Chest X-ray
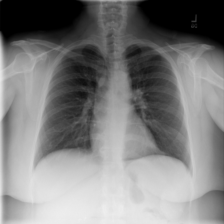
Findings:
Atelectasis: negative
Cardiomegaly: negative
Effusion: negative
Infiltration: negative
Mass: negative
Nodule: negative
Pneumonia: negative
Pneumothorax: negative
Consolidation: negative
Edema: negative
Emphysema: negative
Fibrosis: negative
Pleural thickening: negative
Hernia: negative